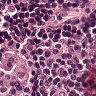
Metastatic tissue present: no